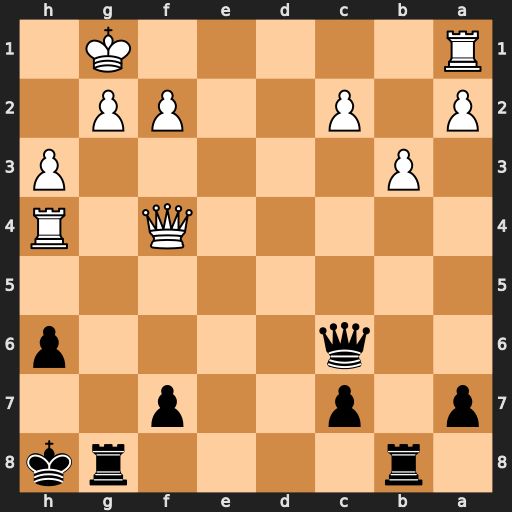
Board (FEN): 1r4rk/p1p2p2/2q4p/8/5Q1R/1P5P/P1P2PP1/R5K1
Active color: b
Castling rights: -
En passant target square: -
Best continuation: Qxg2#